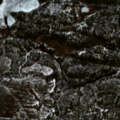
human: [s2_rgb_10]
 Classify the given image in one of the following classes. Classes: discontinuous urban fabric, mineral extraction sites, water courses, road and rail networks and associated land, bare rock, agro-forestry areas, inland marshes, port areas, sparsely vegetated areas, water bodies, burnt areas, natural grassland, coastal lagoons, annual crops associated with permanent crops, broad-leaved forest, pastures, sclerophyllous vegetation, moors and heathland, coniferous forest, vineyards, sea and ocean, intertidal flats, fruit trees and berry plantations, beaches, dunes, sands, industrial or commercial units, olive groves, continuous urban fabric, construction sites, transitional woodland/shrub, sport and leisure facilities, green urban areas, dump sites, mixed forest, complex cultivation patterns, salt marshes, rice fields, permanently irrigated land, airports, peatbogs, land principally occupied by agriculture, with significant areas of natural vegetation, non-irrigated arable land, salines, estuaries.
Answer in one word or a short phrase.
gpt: coniferous forest, mixed forest, transitional woodland/shrub, water bodies